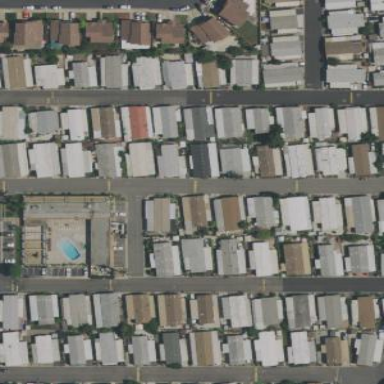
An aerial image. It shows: Residential area designated as trailer park.